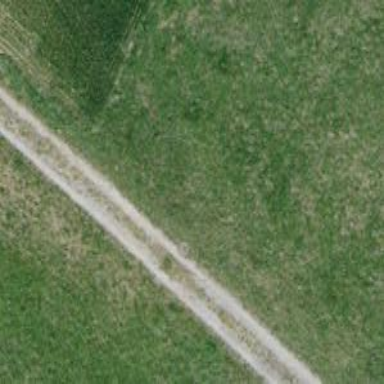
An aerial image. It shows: Track road made of fine gravel.